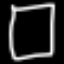
Label: square